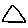
Label: triangle